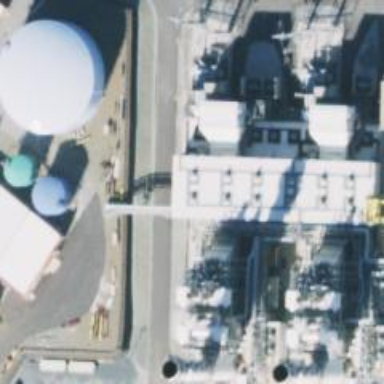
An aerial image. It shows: Gas turbine generator powered by gas.